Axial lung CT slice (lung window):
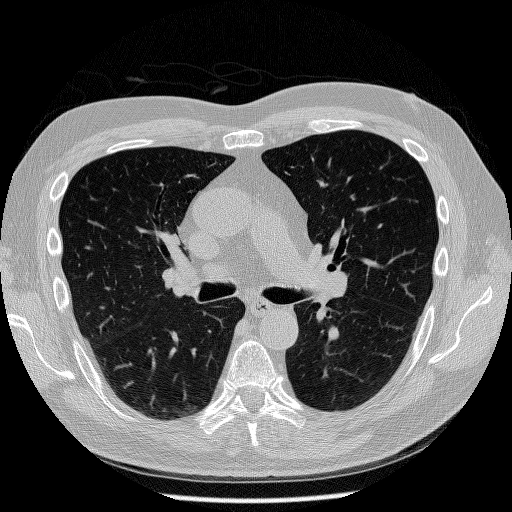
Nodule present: no